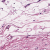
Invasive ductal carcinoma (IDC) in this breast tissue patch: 0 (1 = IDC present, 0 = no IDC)